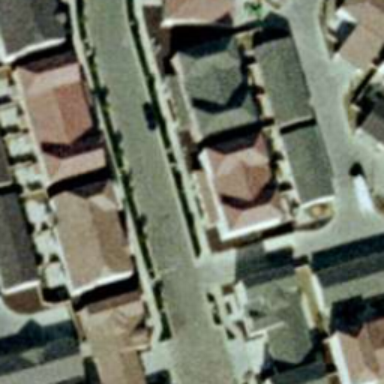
This is a dense residential area with houses and roads .